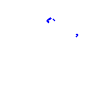
Particle: kaon